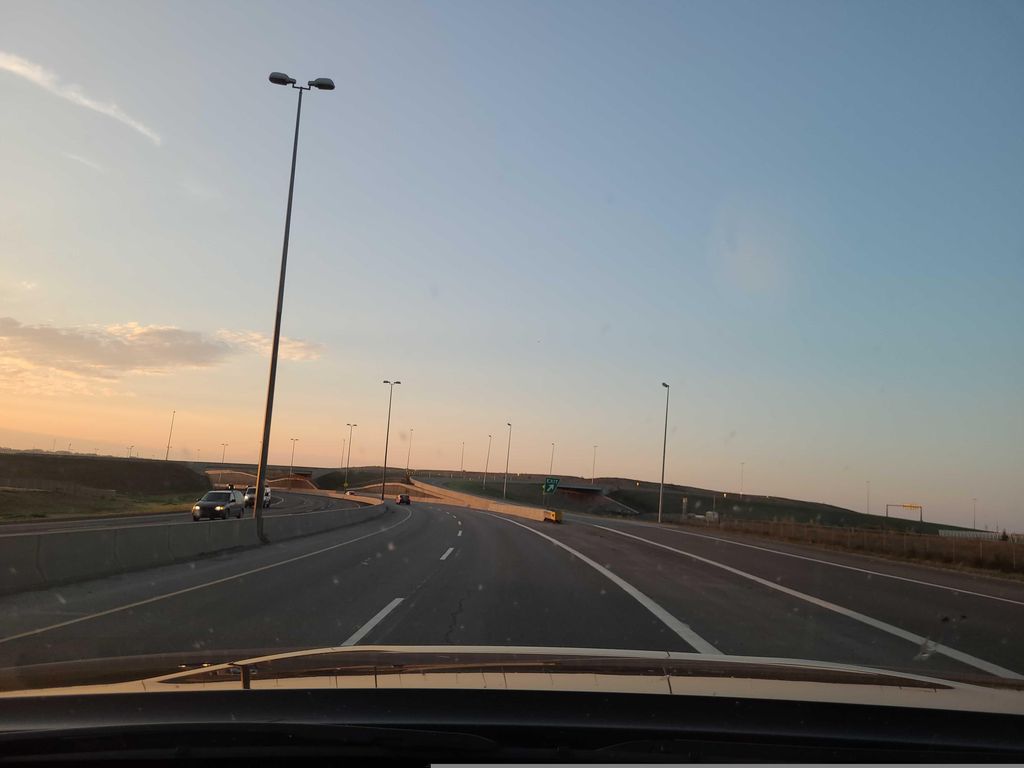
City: saskatoon